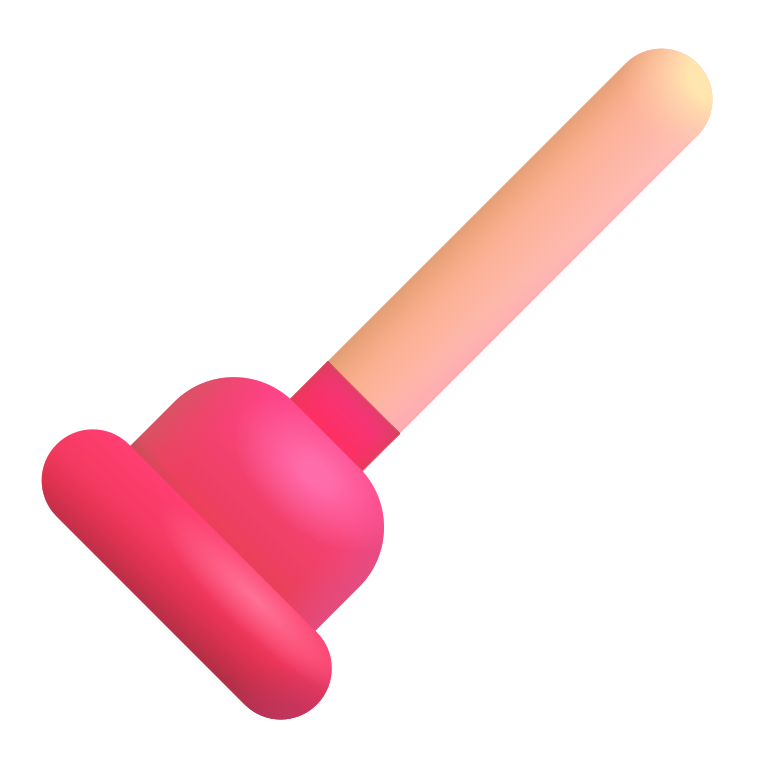
plunger color